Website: ulta-beauty
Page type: customer-info-address
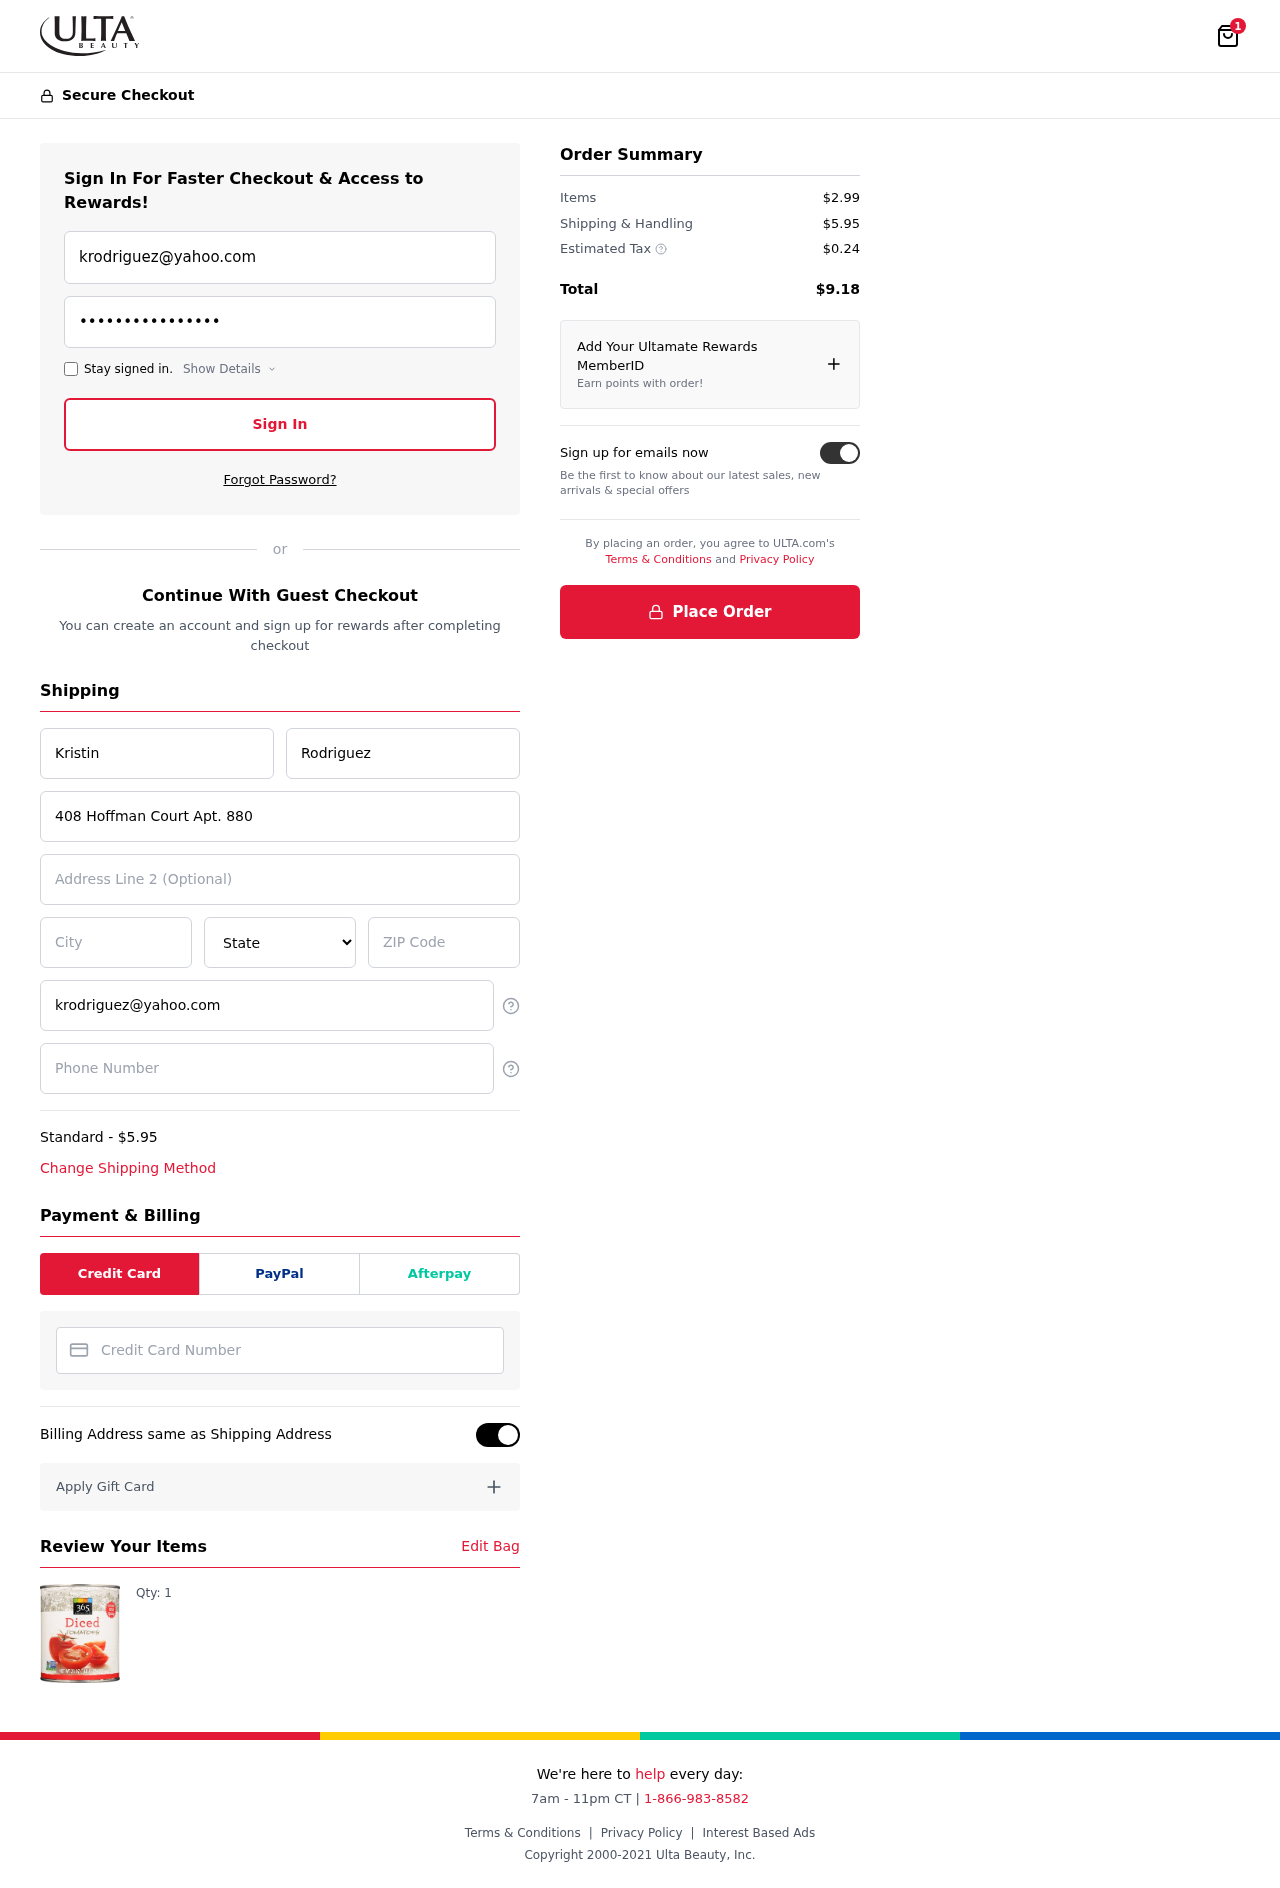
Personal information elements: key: PII_CARD_NUMBER
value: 4392 0624 4446 5312
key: PII_CITY
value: Lake Belindaport
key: PII_EMAIL
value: krodriguez@yahoo.com
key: PII_FIRSTNAME
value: Kristin
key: PII_LASTNAME
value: Rodriguez
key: PII_PHONE
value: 3646473406
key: PII_POSTCODE
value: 83231
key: PII_STATE
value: Montana
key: PII_STREET
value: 408 Hoffman Court Apt. 880
Product elements: key: PRODUCT1_QUANTITY
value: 1
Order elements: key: ORDER_NUM_ITEMS
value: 1
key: ORDER_SHIPPING_COST
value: $5.95
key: ORDER_ITEMS_TOTAL
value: $2.99
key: ORDER_SHIPPING_COST2
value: $5.95
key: ORDER_TAX
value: $0.24
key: ORDER_TOTAL
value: $9.18